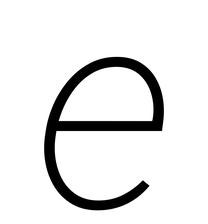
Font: Roboto-Italic_ExtraLight_Italic